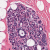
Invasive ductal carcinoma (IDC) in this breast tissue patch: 0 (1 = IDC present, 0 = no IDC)